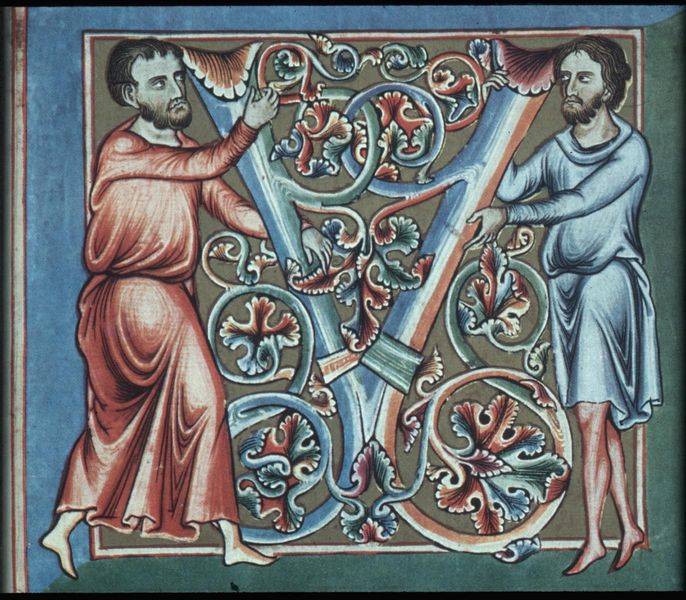
Titel: Evangelistar
Institution: Brandenburg, Domarchiv
Schlagwörter: blau, blätter, mann, weiß, grün, männer, stirn, rot, ornament, bärte, augen, falten, bild, hände, haare, ranken, füße, schrift, nasen, detail, illustration, initiale, toga, mittelalter, mönch, harfe, reben, buchmalerei, inkunabel, schüsselfalte, buchmaler, peace, v, reblaub